Question: What permission is requested?
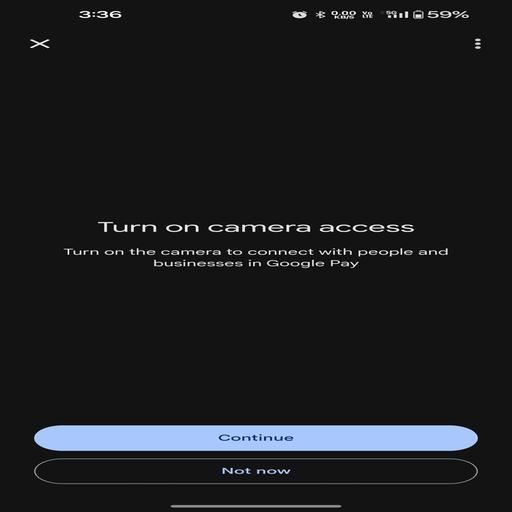
Answer: Camera access